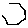
Label: hexagon